Question: I'm trying to use the library in this <URL>, I've done the import with no issues, once I add the library in using right click on the project -> properties -> Android -> then add the Emojicon, Eclipse complains about the library android.support.v4.app.FragmentActivity
The code I'm using is this, which is copied from the example provided by the author of the library.
The Libraries added to my project are
appcompat_v7
Emojicon
And also tried adding the example as a library and that didn't help. Anyone had this issue?
'''
import android.os.Bundle;
import android.support.v4.app.FragmentActivity;//
import android.view.View;
import android.widget.EditText;
import android.widget.TextView;
import com.rockerhieu.emojicon.EmojiconGridFragment;
import com.rockerhieu.emojicon.EmojiconsFragment;
import com.rockerhieu.emojicon.emoji.Emojicon;
public class MainActivity extends FragmentActivity implements EmojiconGridFragment.OnEmojiconClickedListener, EmojiconsFragment.OnEmojiconBackspaceClickedListener {
EditText mEditEmojicon;
TextView mTxtEmojicon;
@Override
protected void onCreate(Bundle savedInstanceState) {
super.onCreate(savedInstanceState);
setContentView(R.layout.activity_main);
mEditEmojicon = (EditText) findViewById(R.id.editEmojicon);
mTxtEmojicon = (TextView) findViewById(R.id.txtEmojicon);
mEditEmojicon.addTextChangedListener(new TextWatcherAdapter() {
@Override
public void onTextChanged(CharSequence s, int start, int before, int count) {
mTxtEmojicon.setText(s);
}
});
}
@Override
public void onEmojiconClicked(Emojicon emojicon) {
EmojiconsFragment.input(mEditEmojicon, emojicon);
}
@Override
public void onEmojiconBackspaceClicked(View v) {
EmojiconsFragment.backspace(mEditEmojicon);
}
}
'''

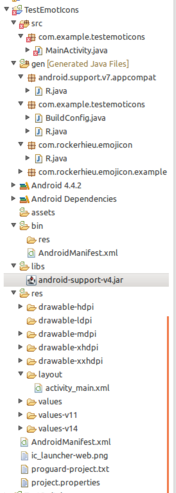
Answer: This error is occur by below reason:
1. May be your android support v4 library is not same for all.
2. May be you are not using updated android support v4 library.
3. May be your project is getting same jar file more then one.
so fixed this problem please clean your project and use updated android support v4 library and use only one jar file which is placed lib folder of library project.